Question: I 'm trying to create a menu. On the active menu item there should be a arrow pointing downwards which looks something like this

So far this is what I have
<URL>
My CSS code:
'''
select{
display:none;
}
nav {
margin: 0 auto;
text-align: center;
background: #fff;
height:70px;
}
nav ul {
list-style: none;
margin: 0;
padding: 0;
display: inline-block;
vertical-align: top;
}
nav ul li {
float: left;
margin: 0;
padding: 0;
}
nav ul li a {
display: block;
padding: 10px 7px;
width:80px;
color: #000;
text-decoration:none;
}
nav ul li~li { border-left: 1px solid #857D7A; }
nav .active a {
color:#fff;
}
'''
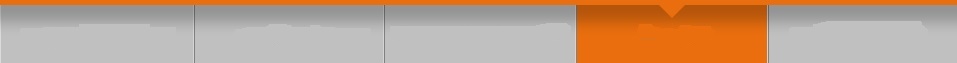
Answer: in-action: <URL>
'''
nav .active:before{
content: ' ';
border:10px solid transparent;
border-top:10px solid red;
border-left:10px solid transparent;
display:inline-block;
height:0;
width:0;
position:absolute;
margin-left:-10px
}
'''

'''
select{
display:none;
}
nav {
margin: 0 auto;
text-align: center;
background: #fff;
height:70px;
}
nav ul {
list-style: none;
margin: 0;
padding: 0;
display: inline-block;
vertical-align: top;
background: rgba(148,148,149,1);
background: -moz-linear-gradient(top, rgba(148,148,149,1) 0%, rgba(192,192,192,1) 36%, rgba(192,192,192,1) 100%);
background: -webkit-gradient(left top, left bottom, color-stop(0%, rgba(148,148,149,1)), color-stop(36%, rgba(192,192,192,1)), color-stop(100%, rgba(192,192,192,1)));
background: -webkit-linear-gradient(top, rgba(148,148,149,1) 0%, rgba(192,192,192,1) 36%, rgba(192,192,192,1) 100%);
background: -o-linear-gradient(top, rgba(148,148,149,1) 0%, rgba(192,192,192,1) 36%, rgba(192,192,192,1) 100%);
background: -ms-linear-gradient(top, rgba(148,148,149,1) 0%, rgba(192,192,192,1) 36%, rgba(192,192,192,1) 100%);
background: linear-gradient(to bottom, rgba(148,148,149,1) 0%, rgba(192,192,192,1) 36%, rgba(192,192,192,1) 100%);
filter: progid:DXImageTransform.Microsoft.gradient( startColorstr='#949495', endColorstr='#c0c0c0', GradientType=0 );
}
nav ul li {
float: left;
margin: 0;
padding: 0;
}
nav ul li a {
display: block;
padding: 10px 7px;
width:80px;
color: #000;
text-decoration:none;
}
nav ul li~li { border-left: 1px solid #857D7A; }
nav .active:before{
content: ' ';
border:10px solid transparent;
border-top:10px solid red;
border-left:10px solid transparent;
display:inline-block;
height:0;
width:0;
position:absolute;
margin-left:-10px
}
'''